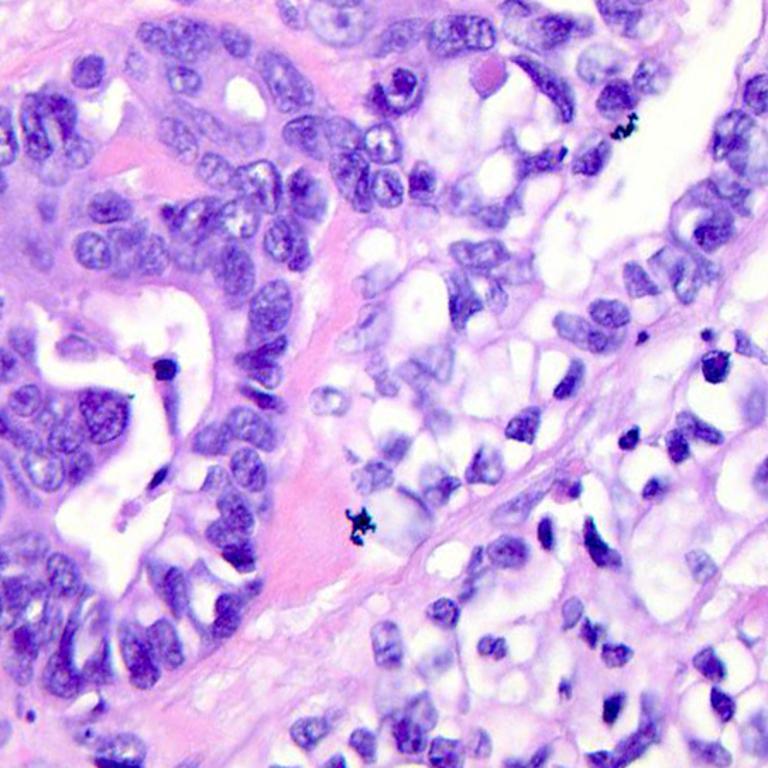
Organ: colon
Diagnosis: adenocarcinomas